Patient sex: M
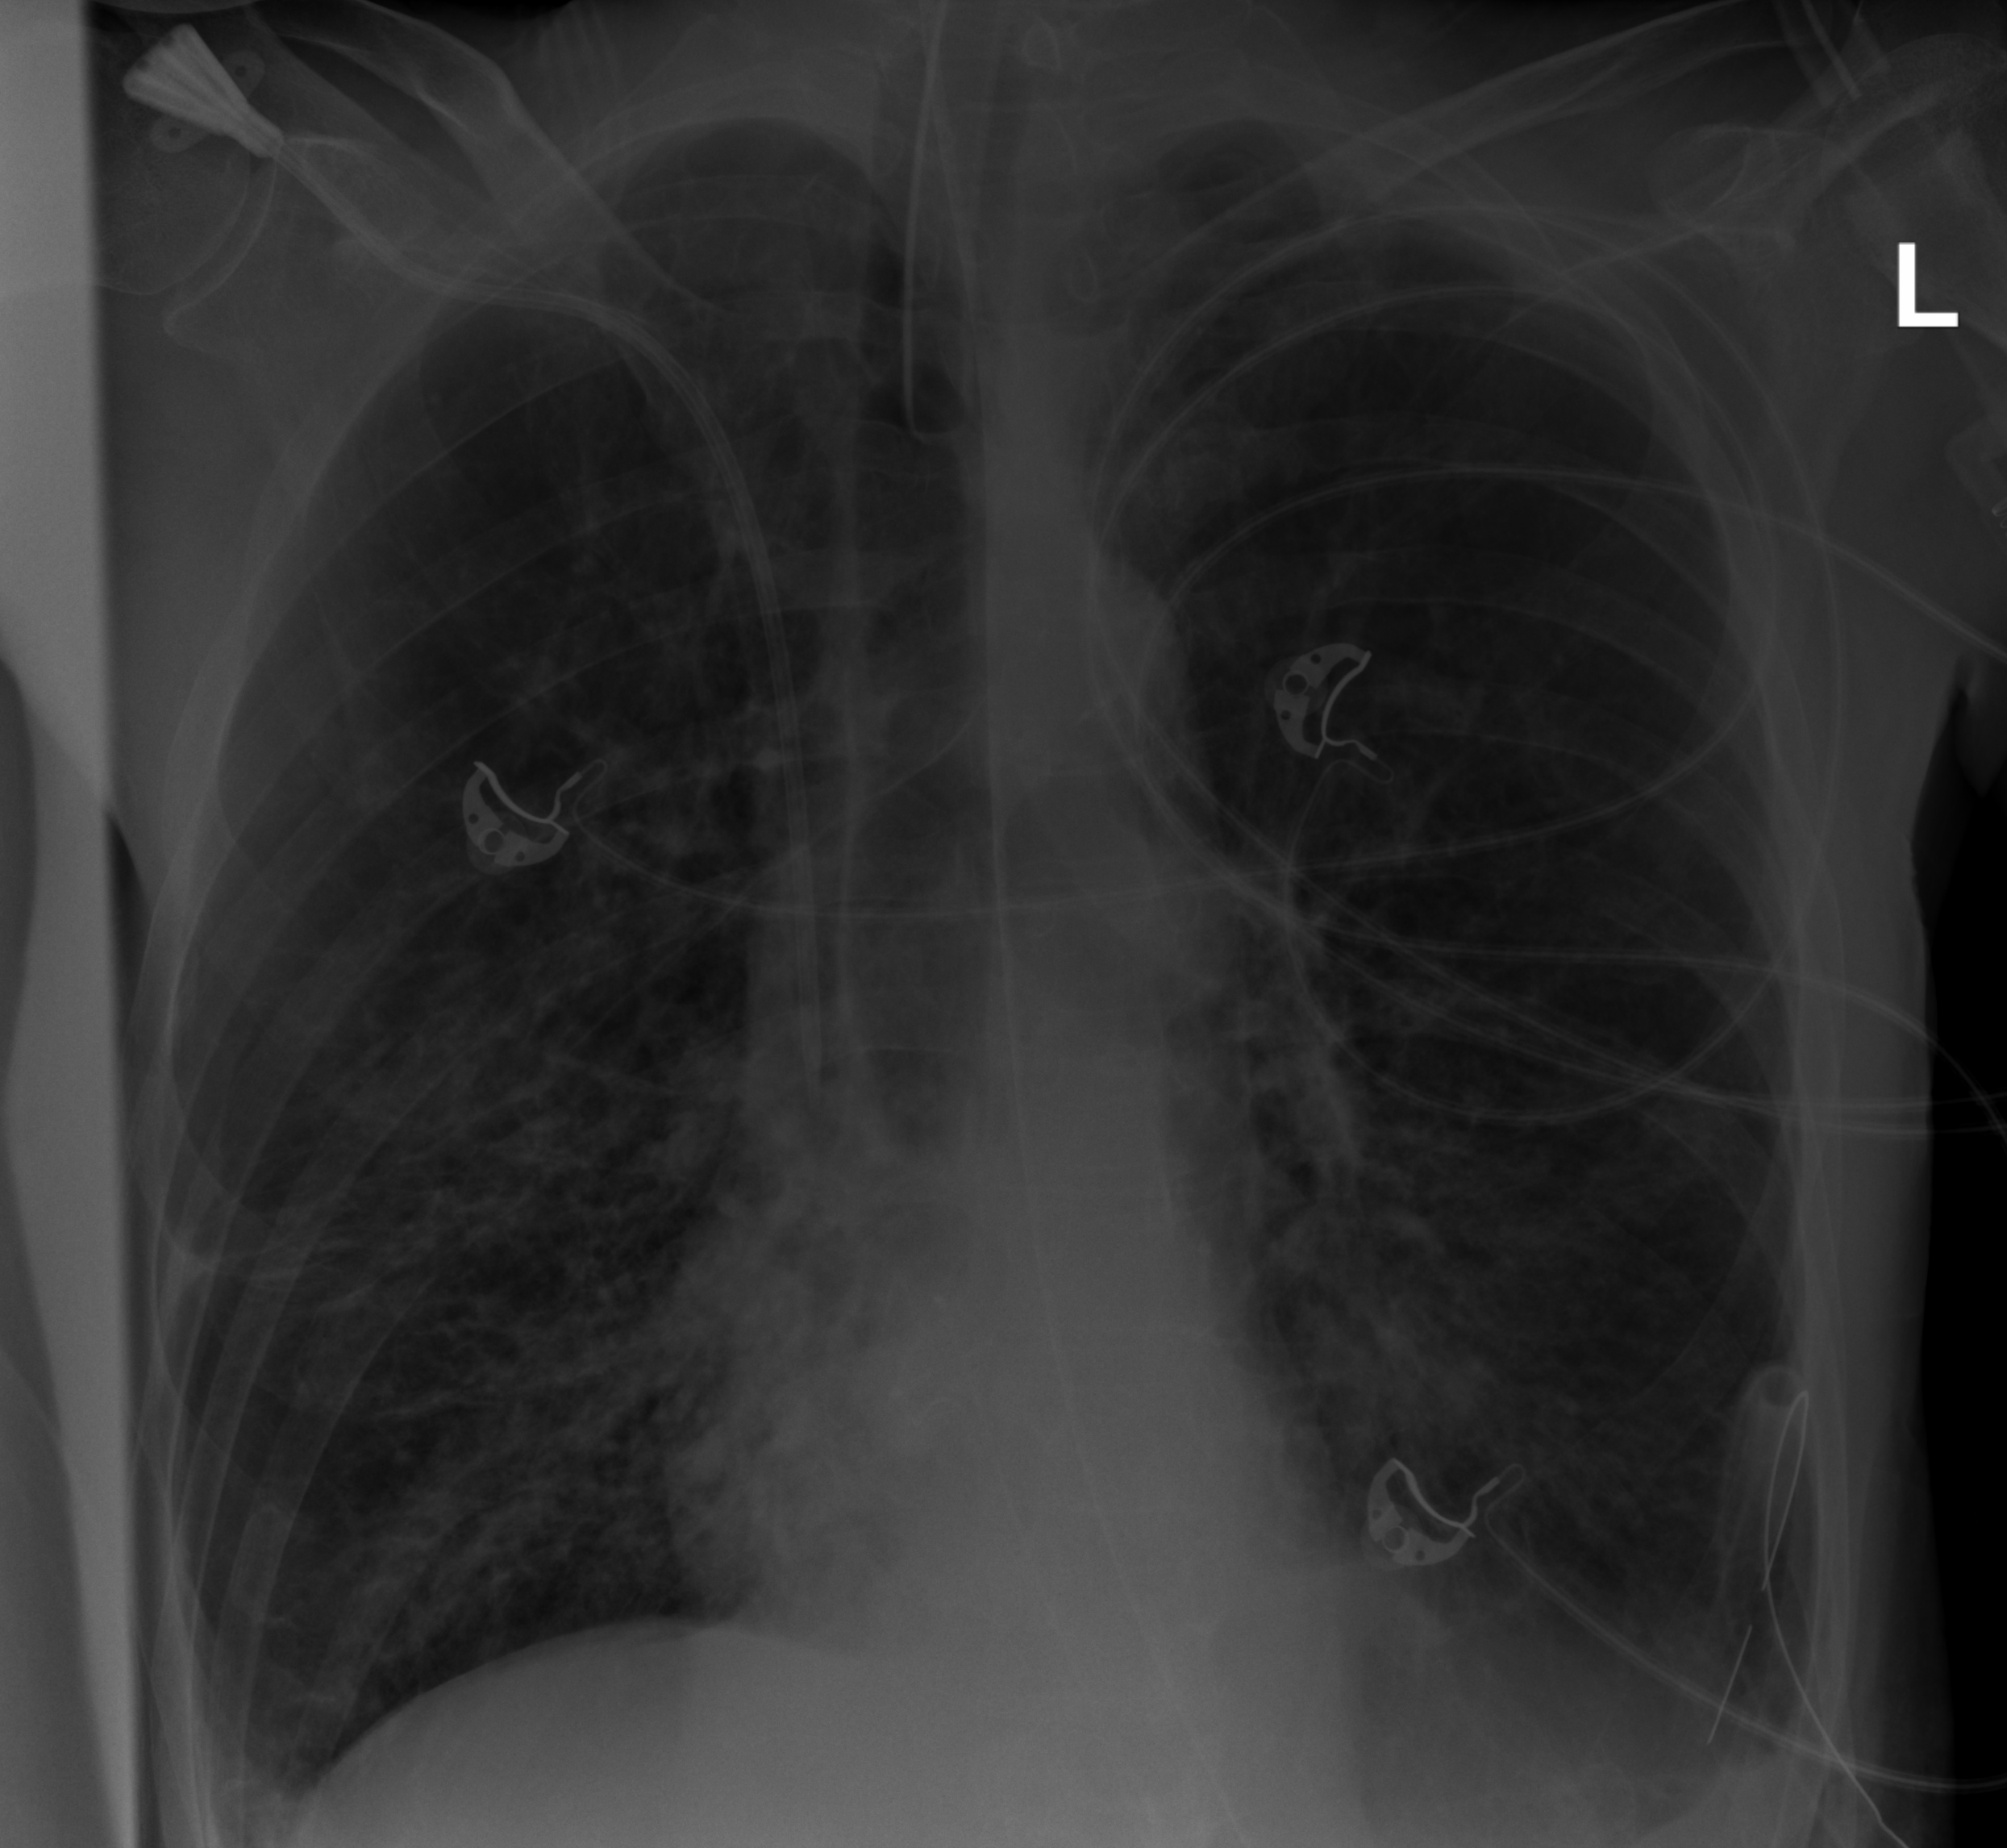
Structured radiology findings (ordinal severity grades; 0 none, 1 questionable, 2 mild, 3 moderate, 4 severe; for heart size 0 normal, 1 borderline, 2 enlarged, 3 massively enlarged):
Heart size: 0
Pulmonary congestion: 0
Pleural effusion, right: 0
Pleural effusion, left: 2
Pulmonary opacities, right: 3
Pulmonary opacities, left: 2
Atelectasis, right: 2
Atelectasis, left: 2